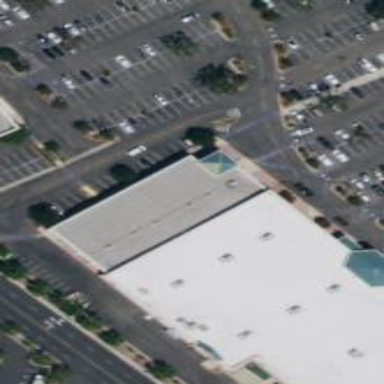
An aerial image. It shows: Flat roof retail building.